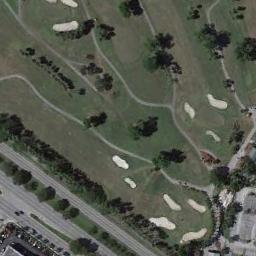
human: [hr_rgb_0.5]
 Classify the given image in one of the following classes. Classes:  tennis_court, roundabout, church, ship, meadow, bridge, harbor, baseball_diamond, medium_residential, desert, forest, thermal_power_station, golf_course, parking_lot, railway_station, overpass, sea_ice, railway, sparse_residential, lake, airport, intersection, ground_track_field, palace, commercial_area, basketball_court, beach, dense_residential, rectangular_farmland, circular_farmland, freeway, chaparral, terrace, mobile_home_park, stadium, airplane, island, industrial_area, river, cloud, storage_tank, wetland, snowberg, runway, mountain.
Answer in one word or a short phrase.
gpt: golf_course